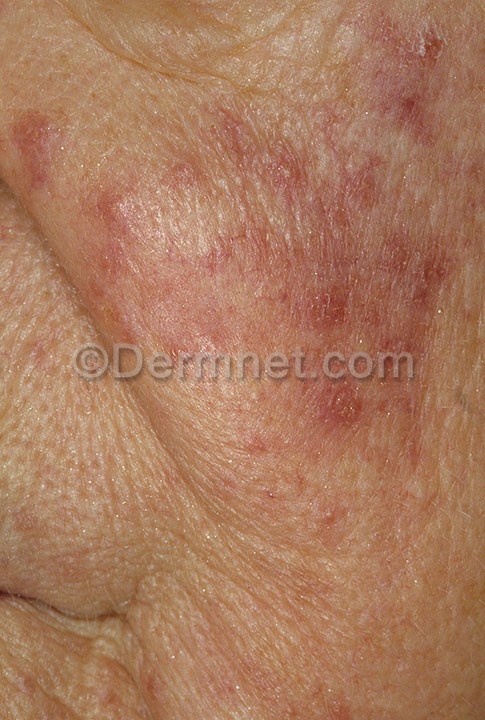
Disease: Acne and Rosacea Photos